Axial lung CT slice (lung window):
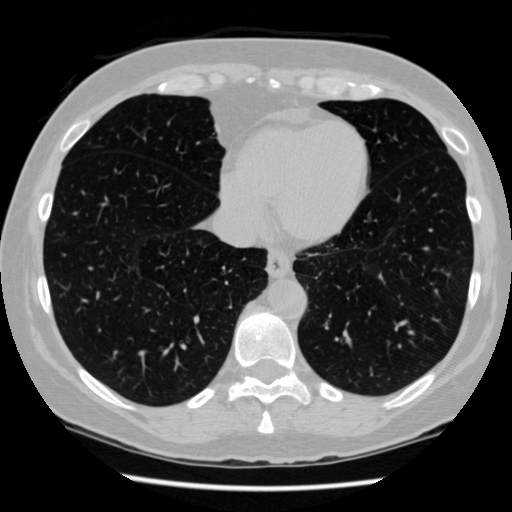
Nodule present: no